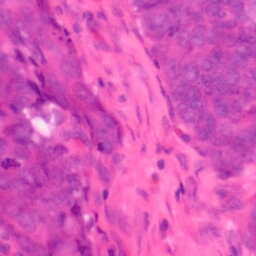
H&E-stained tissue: Colon